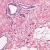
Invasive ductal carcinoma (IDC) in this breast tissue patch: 0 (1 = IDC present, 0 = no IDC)